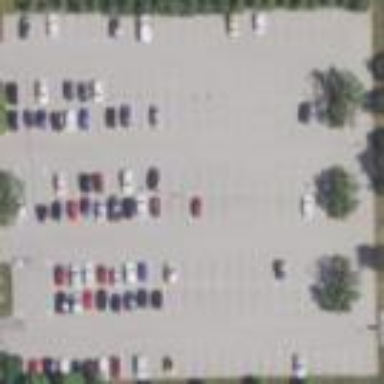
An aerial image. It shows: Parking area.